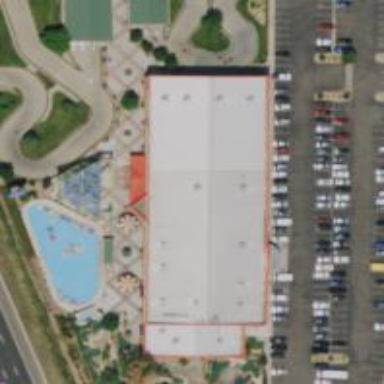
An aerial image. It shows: Leisure land featuring bowling alley.